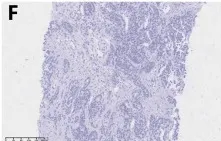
Hematoxylin-eosin (H&E) staining and immunohistochemical evaluation of the tissue obtained using needle biopsy (10x). Negative staining for CA125.
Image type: pathology (immunostaining)